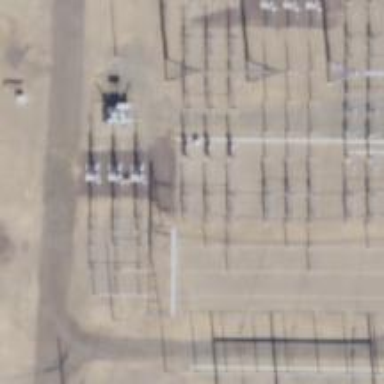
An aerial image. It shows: Switch for power supply.